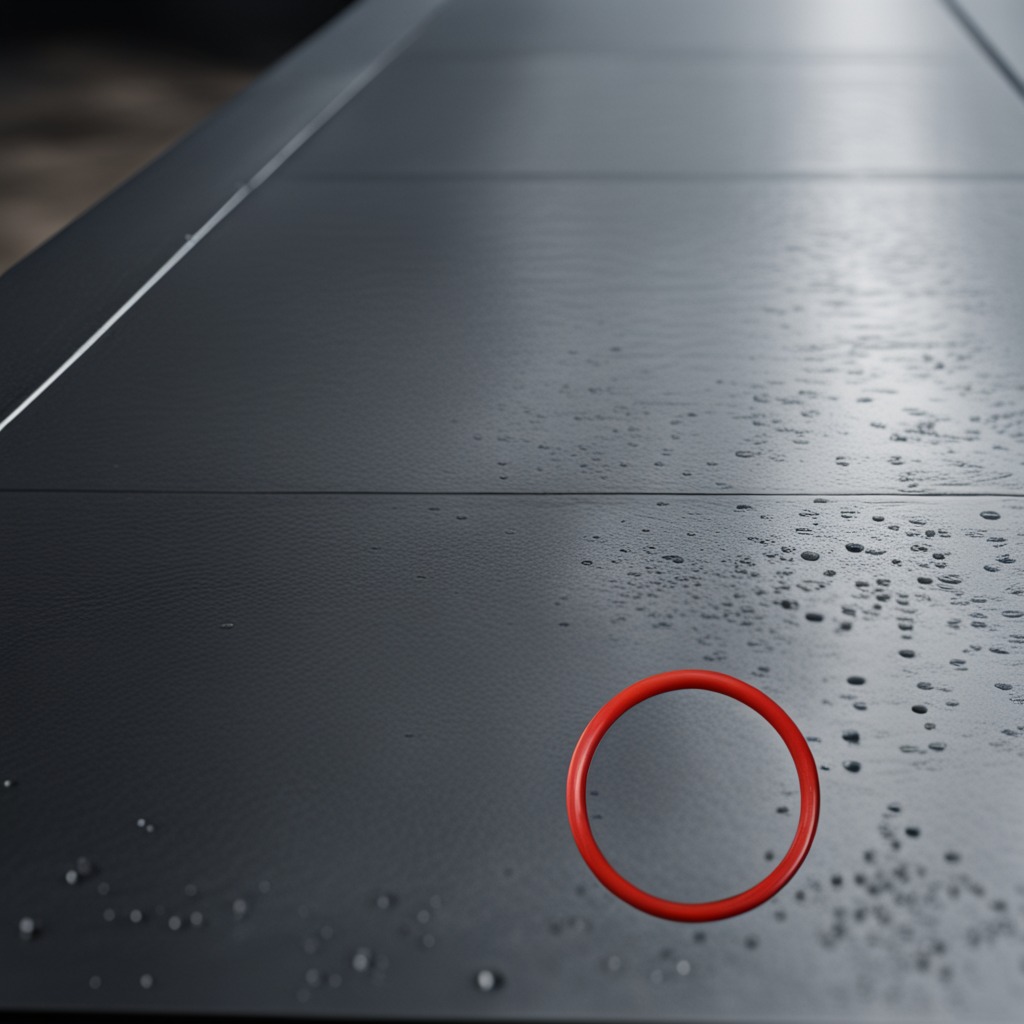
A rubber O-ring is lying on the cold steel table in a mining workshop.